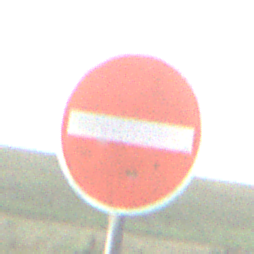
Verkehrszeichen: VerbotDerEinfahrt
Umgebung: Outdoor, Nature
Tageszeit: Night
Wetter: Clear
Licht: Natural
Jahreszeit: NotSpecified
Kontrast: HighContrast